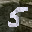
Label: 5